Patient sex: M
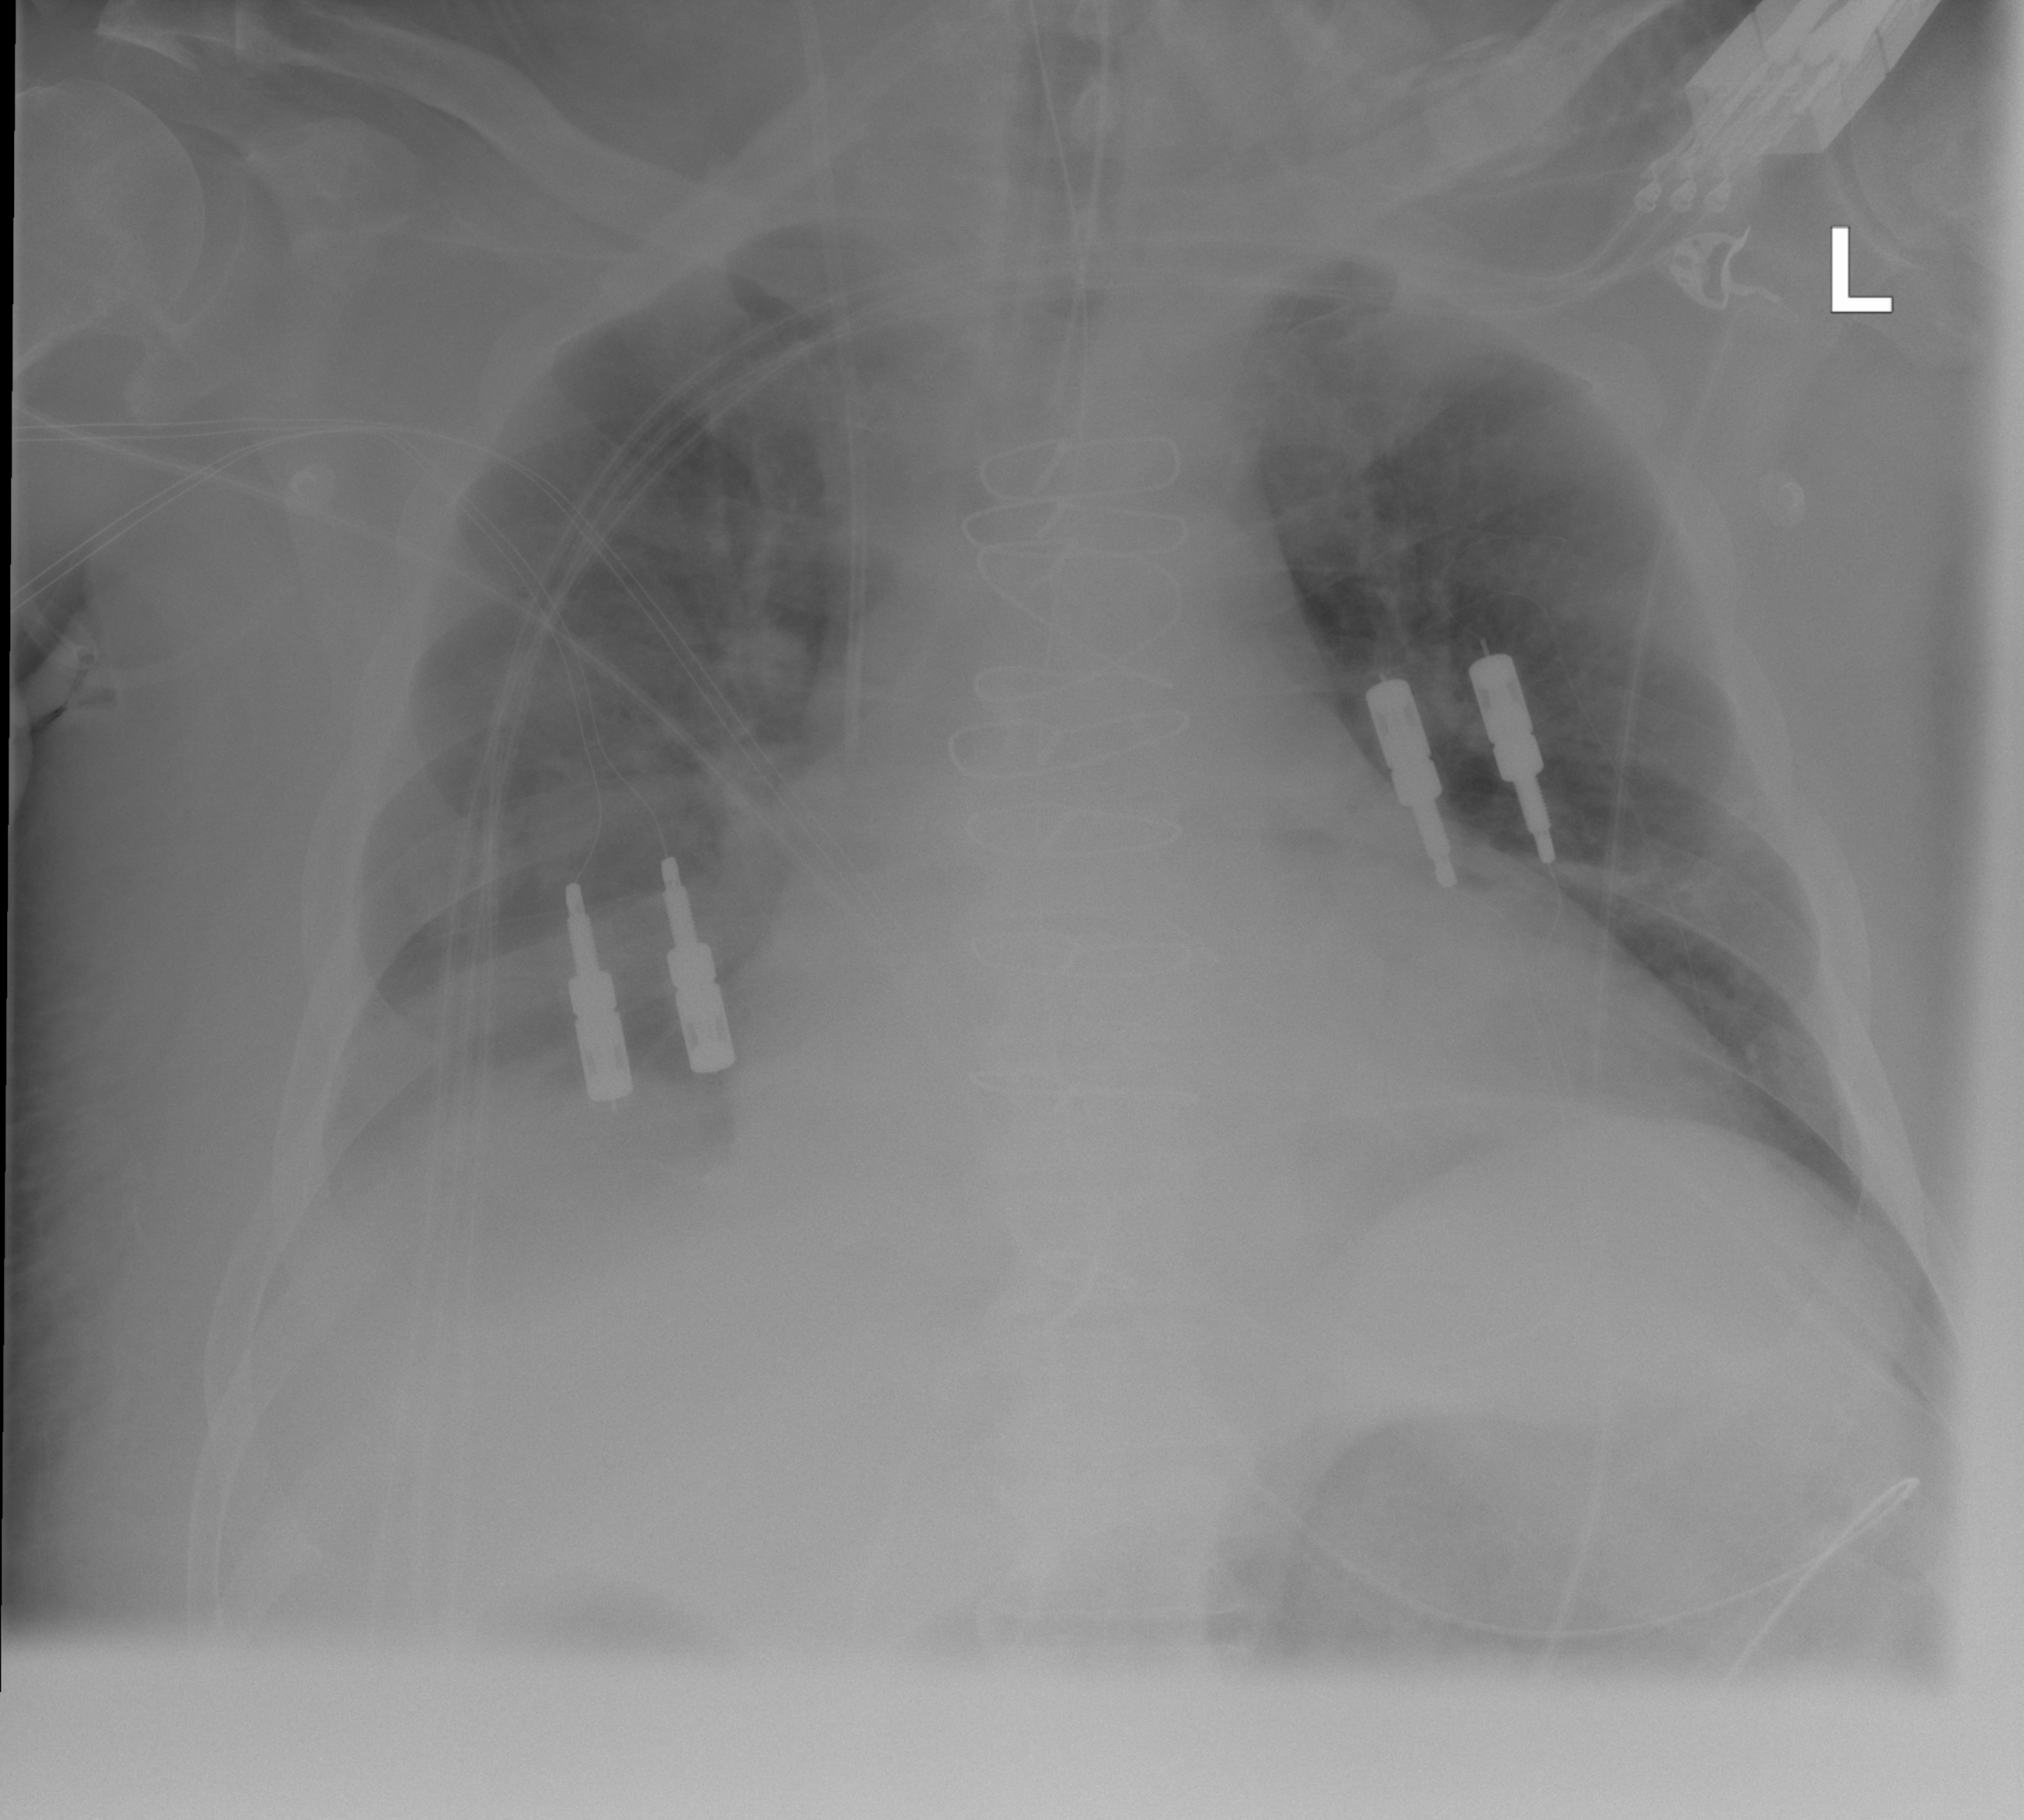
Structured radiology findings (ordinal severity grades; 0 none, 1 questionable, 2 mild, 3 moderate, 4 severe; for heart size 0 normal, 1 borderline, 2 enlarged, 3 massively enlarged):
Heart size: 2
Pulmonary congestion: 0
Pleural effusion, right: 2
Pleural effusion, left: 2
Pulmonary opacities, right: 0
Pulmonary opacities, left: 0
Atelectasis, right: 2
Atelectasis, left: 2